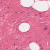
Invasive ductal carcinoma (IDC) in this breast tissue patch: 0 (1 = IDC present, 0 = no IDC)